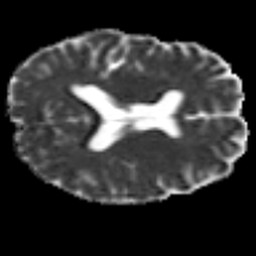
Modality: MD
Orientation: axial
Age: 40
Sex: male
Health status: ill
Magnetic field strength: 3 T
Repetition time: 8.4 s
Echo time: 0.0926 s